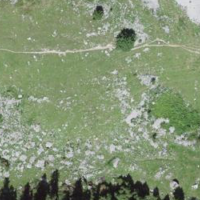
EUNIS habitat code: 23
Species observed at this site:
Pimpinella major
Campanula glomerata